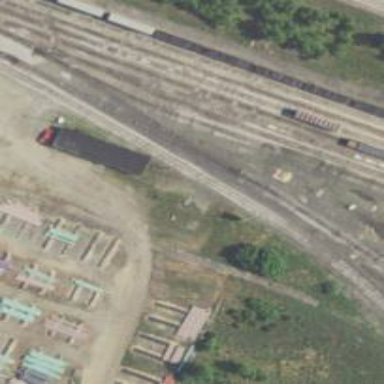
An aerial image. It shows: Railway siding for service.